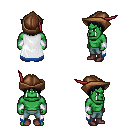
a pixel art fantasy rpg character, male body template, orc, green skin, white trimmed cape, teal pants, raven plain hairstyle, leather cap, white cloth bracers, maroon shoes, four views (front, back, left, right), 2x2 character sprite sheet, small pixel art, hard edges, no anti-aliasing